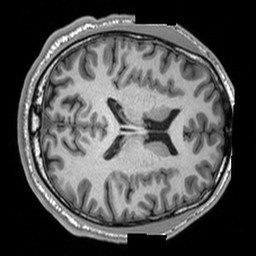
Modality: T1w
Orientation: axial
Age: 24
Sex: male
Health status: healthy
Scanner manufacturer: siemens
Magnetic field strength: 3 T
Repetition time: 2 s
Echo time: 0.00197 s